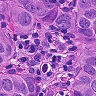
Metastatic tissue present: yes